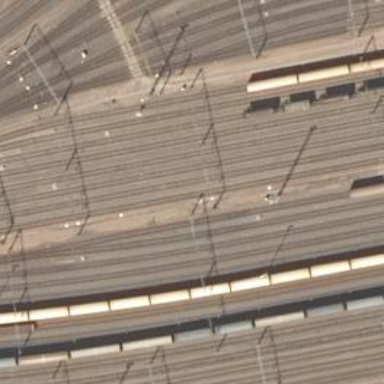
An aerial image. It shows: Rail yard with electrified contact lines for railway operations.